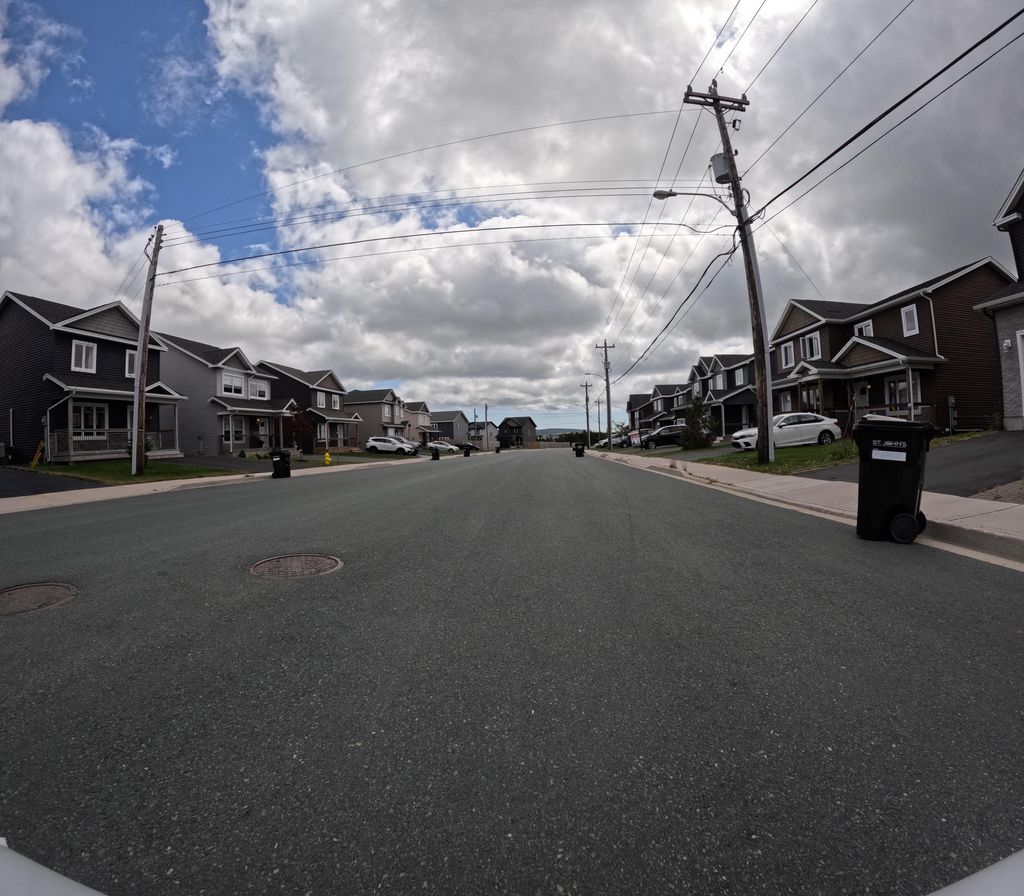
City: st_johns